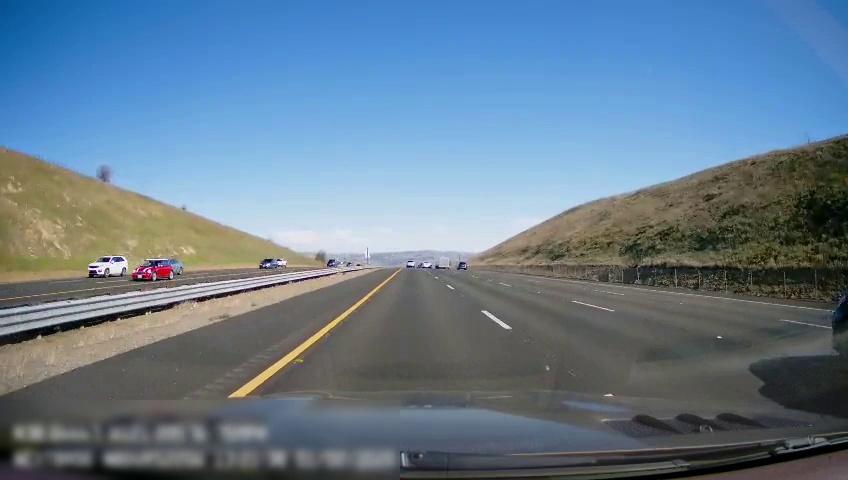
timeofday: Day
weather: Sunny
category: Drivable Space
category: Drivable Space
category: Vehicles | SUV
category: Vehicles | SUV
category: Vehicles | Car
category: Vehicles | Car
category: Vehicles | SUV
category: Vehicles | SUV
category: Vehicles | SUV
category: Vehicles | Car
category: Vehicles | Other LV
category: Lanes | Current Lane
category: Lanes | Current Lane
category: Lanes | Alternate Lane
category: Lanes | Alternate Lane
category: Lanes | Alternate Lane
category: Lanes | Opposite Lane
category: Lanes | Opposite Lane
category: Lanes | Opposite Lane